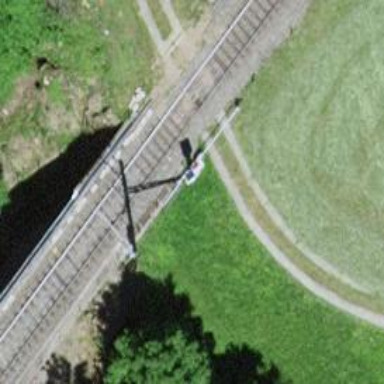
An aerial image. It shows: Railway bridge with electrified contact line. There is one track on the bridge.